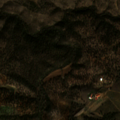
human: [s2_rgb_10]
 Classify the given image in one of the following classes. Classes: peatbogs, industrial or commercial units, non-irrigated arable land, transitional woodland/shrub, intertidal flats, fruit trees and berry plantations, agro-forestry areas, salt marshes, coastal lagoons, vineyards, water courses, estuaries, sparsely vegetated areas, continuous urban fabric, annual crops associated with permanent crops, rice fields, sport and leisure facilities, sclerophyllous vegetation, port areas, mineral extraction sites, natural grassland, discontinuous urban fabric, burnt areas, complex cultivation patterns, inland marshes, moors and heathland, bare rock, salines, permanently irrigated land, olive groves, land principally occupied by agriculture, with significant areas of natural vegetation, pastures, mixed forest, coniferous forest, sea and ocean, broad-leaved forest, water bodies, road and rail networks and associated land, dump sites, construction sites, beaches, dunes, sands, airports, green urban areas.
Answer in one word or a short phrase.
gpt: complex cultivation patterns, agro-forestry areas, broad-leaved forest